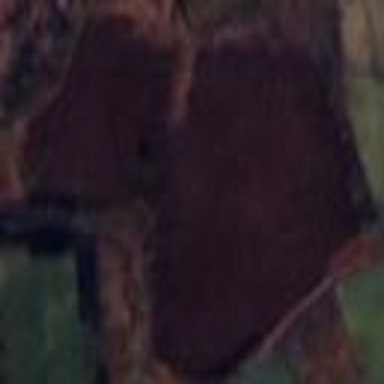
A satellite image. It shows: Old peat workings quarry.